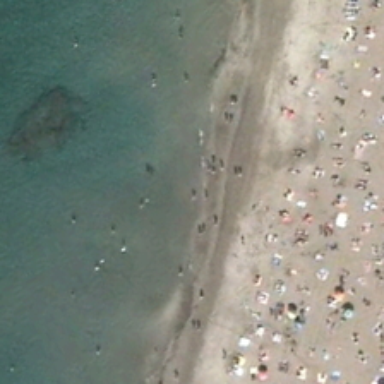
Many people are in a beach near a piece of green ocean .